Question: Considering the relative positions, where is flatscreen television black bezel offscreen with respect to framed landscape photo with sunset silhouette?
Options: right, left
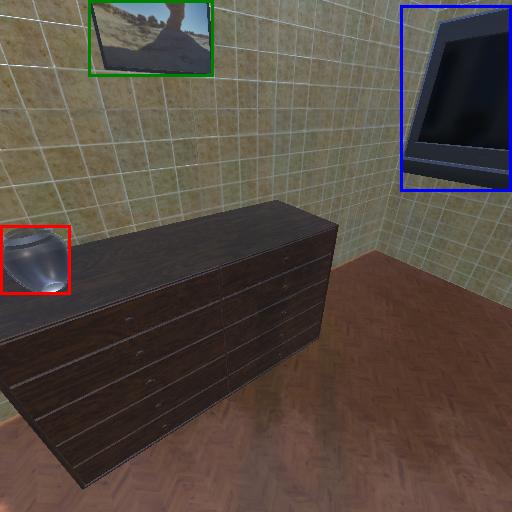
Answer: right